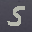
Label: 5